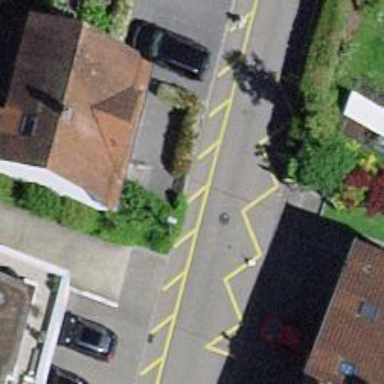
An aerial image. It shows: Bus stop with stop position for public transport.